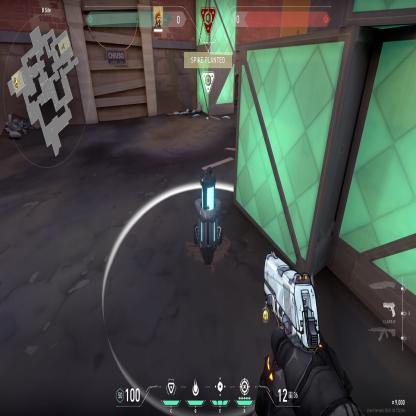
Label: planted spike